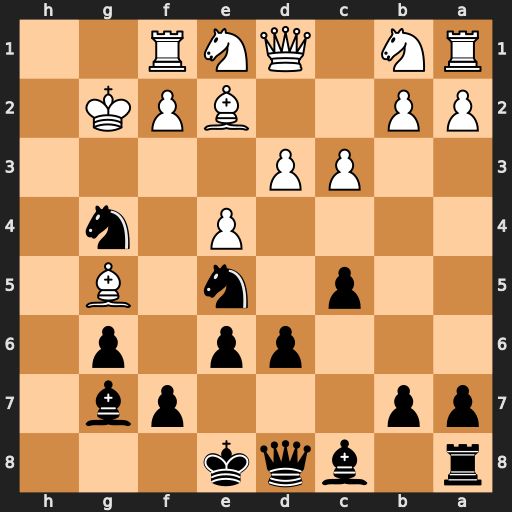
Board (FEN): r1bqk3/pp3pb1/3pp1p1/2p1n1B1/4P1n1/2PP4/PP2BPK1/RN1QNR2
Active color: b
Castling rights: q
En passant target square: -
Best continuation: Qxg5 Bxg4 Nxg4